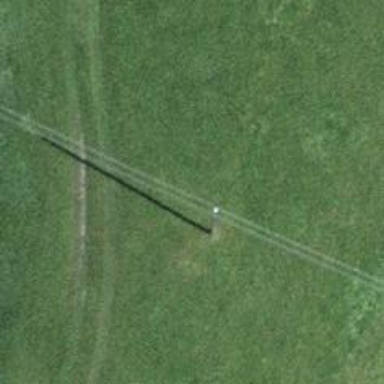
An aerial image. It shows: Utility pole in the area.